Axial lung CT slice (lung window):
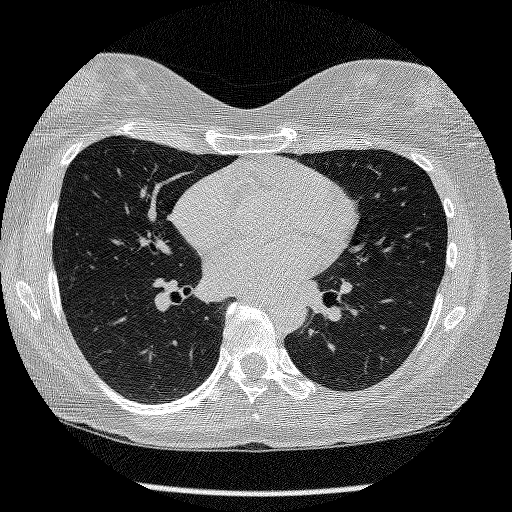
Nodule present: no